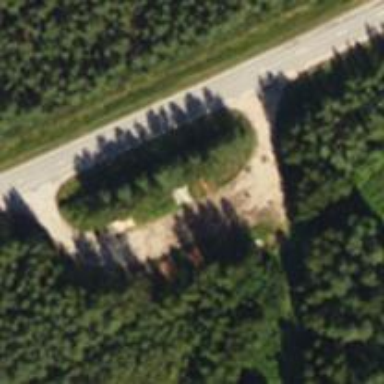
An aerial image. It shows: Rest area along the road.